Field crop: maize
Growth stage: 1
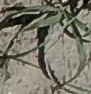
Species: sorghum